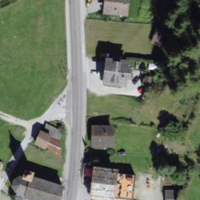
EUNIS habitat code: 54
Species observed at this site:
Neotinea ustulata